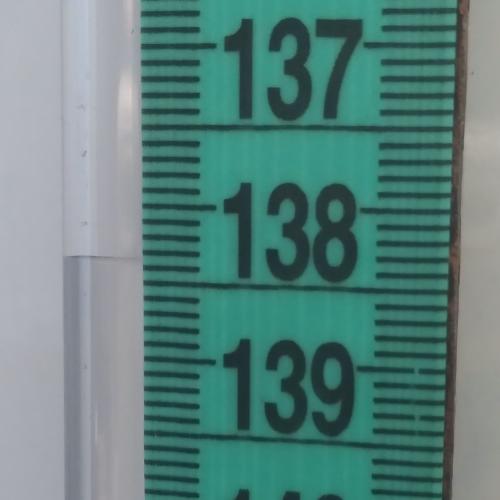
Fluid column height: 138.3 cm